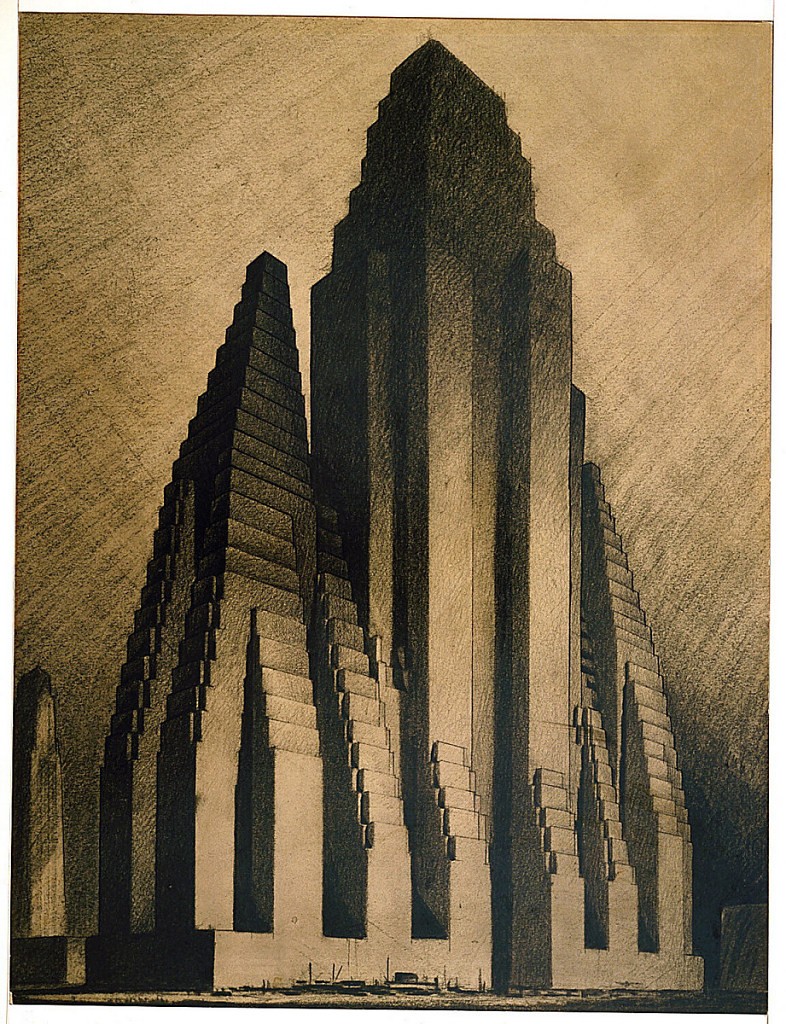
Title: Study for Maximum Mass Permitted by the 1916 New York Zoning Law, Stage 3
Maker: Hugh Ferriss, American, 1889–1962
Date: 1922
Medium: Black crayon, stumped and erased; brush and black wash over photostat, varnish, on illustration board
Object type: Drawing
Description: Rendering of very dark, monumental high-rise building complex with tall set back central tower, flanked by two shorter towers, each with setback upper stories that form a pyramid-shaped tops.  Background shaded with cross-hatching to create a halo effect behind the building complex in the foreground.